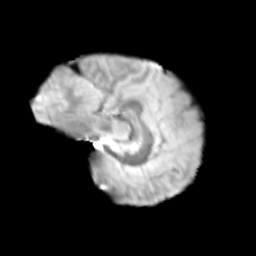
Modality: T2w
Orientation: sagittal
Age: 10
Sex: female
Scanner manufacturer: siemens
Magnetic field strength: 3 T
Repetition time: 3.8 s
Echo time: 0.07 s